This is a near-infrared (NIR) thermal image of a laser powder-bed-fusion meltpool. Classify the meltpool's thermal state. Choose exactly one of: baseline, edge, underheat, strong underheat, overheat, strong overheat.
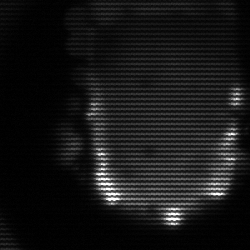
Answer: baseline